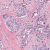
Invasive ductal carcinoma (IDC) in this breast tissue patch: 1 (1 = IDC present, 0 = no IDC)